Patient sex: M
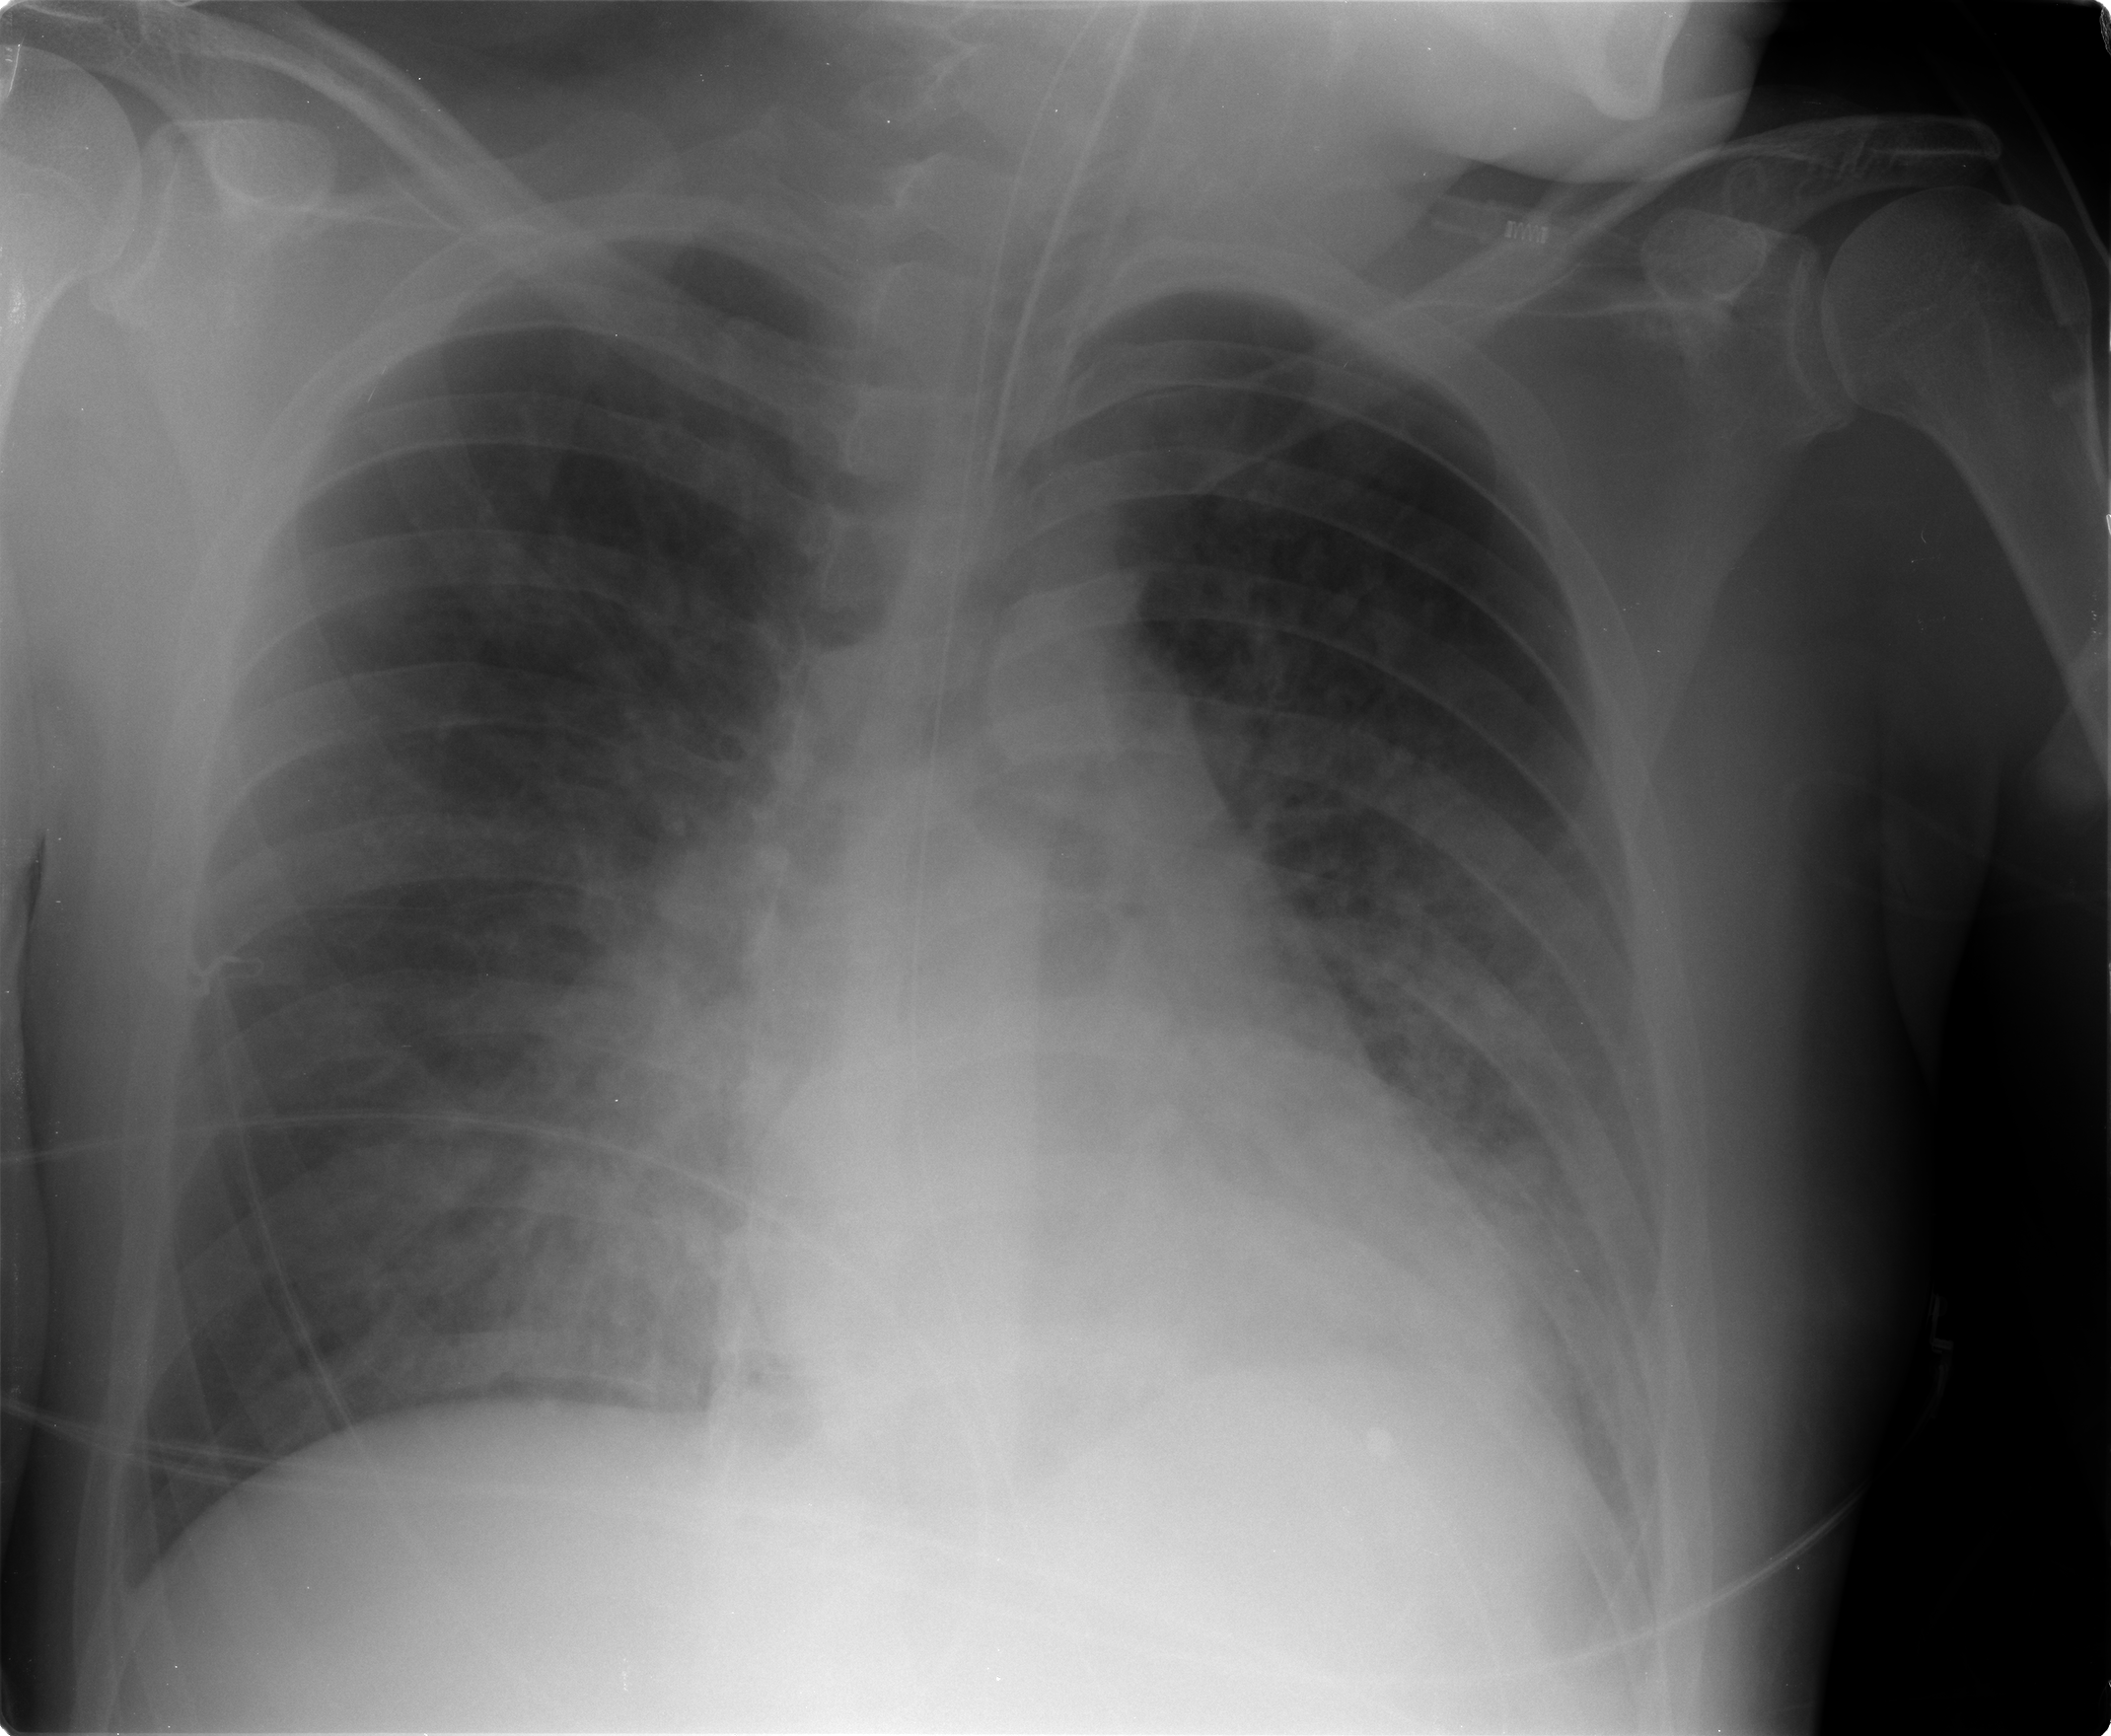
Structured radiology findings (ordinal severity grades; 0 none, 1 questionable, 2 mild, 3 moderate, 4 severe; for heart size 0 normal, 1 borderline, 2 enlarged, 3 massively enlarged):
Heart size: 0
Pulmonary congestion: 1
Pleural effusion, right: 0
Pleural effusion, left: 1
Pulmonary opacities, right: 3
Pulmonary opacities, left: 3
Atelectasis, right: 2
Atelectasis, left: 2